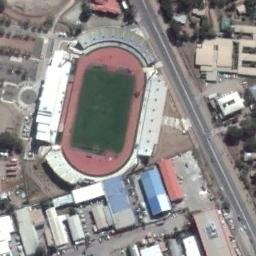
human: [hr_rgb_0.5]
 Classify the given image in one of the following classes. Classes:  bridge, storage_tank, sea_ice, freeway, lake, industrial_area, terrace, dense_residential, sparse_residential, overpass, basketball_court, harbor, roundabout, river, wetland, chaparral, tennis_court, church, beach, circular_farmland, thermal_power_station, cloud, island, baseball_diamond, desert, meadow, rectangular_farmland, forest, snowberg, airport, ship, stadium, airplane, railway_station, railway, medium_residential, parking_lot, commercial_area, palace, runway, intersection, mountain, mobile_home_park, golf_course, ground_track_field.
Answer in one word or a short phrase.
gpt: stadium